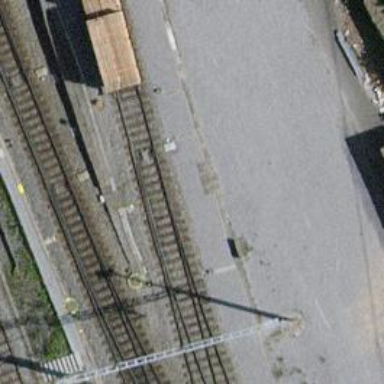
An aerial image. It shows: Railway switch.